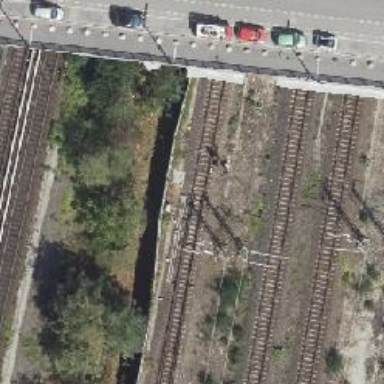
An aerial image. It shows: Railway signal.